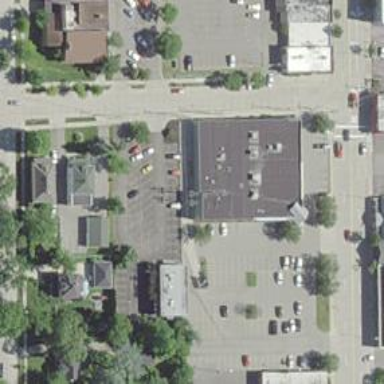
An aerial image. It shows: Pharmacy providing healthcare services.